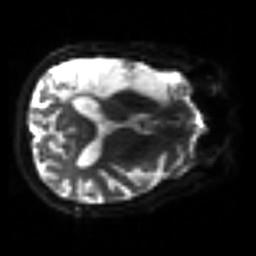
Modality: sbref
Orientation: axial
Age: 56
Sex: male
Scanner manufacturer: siemens
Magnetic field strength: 3 T
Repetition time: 3.2 s
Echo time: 0.081 s